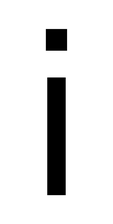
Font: InstrumentSans_Regular